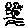
Label: bird